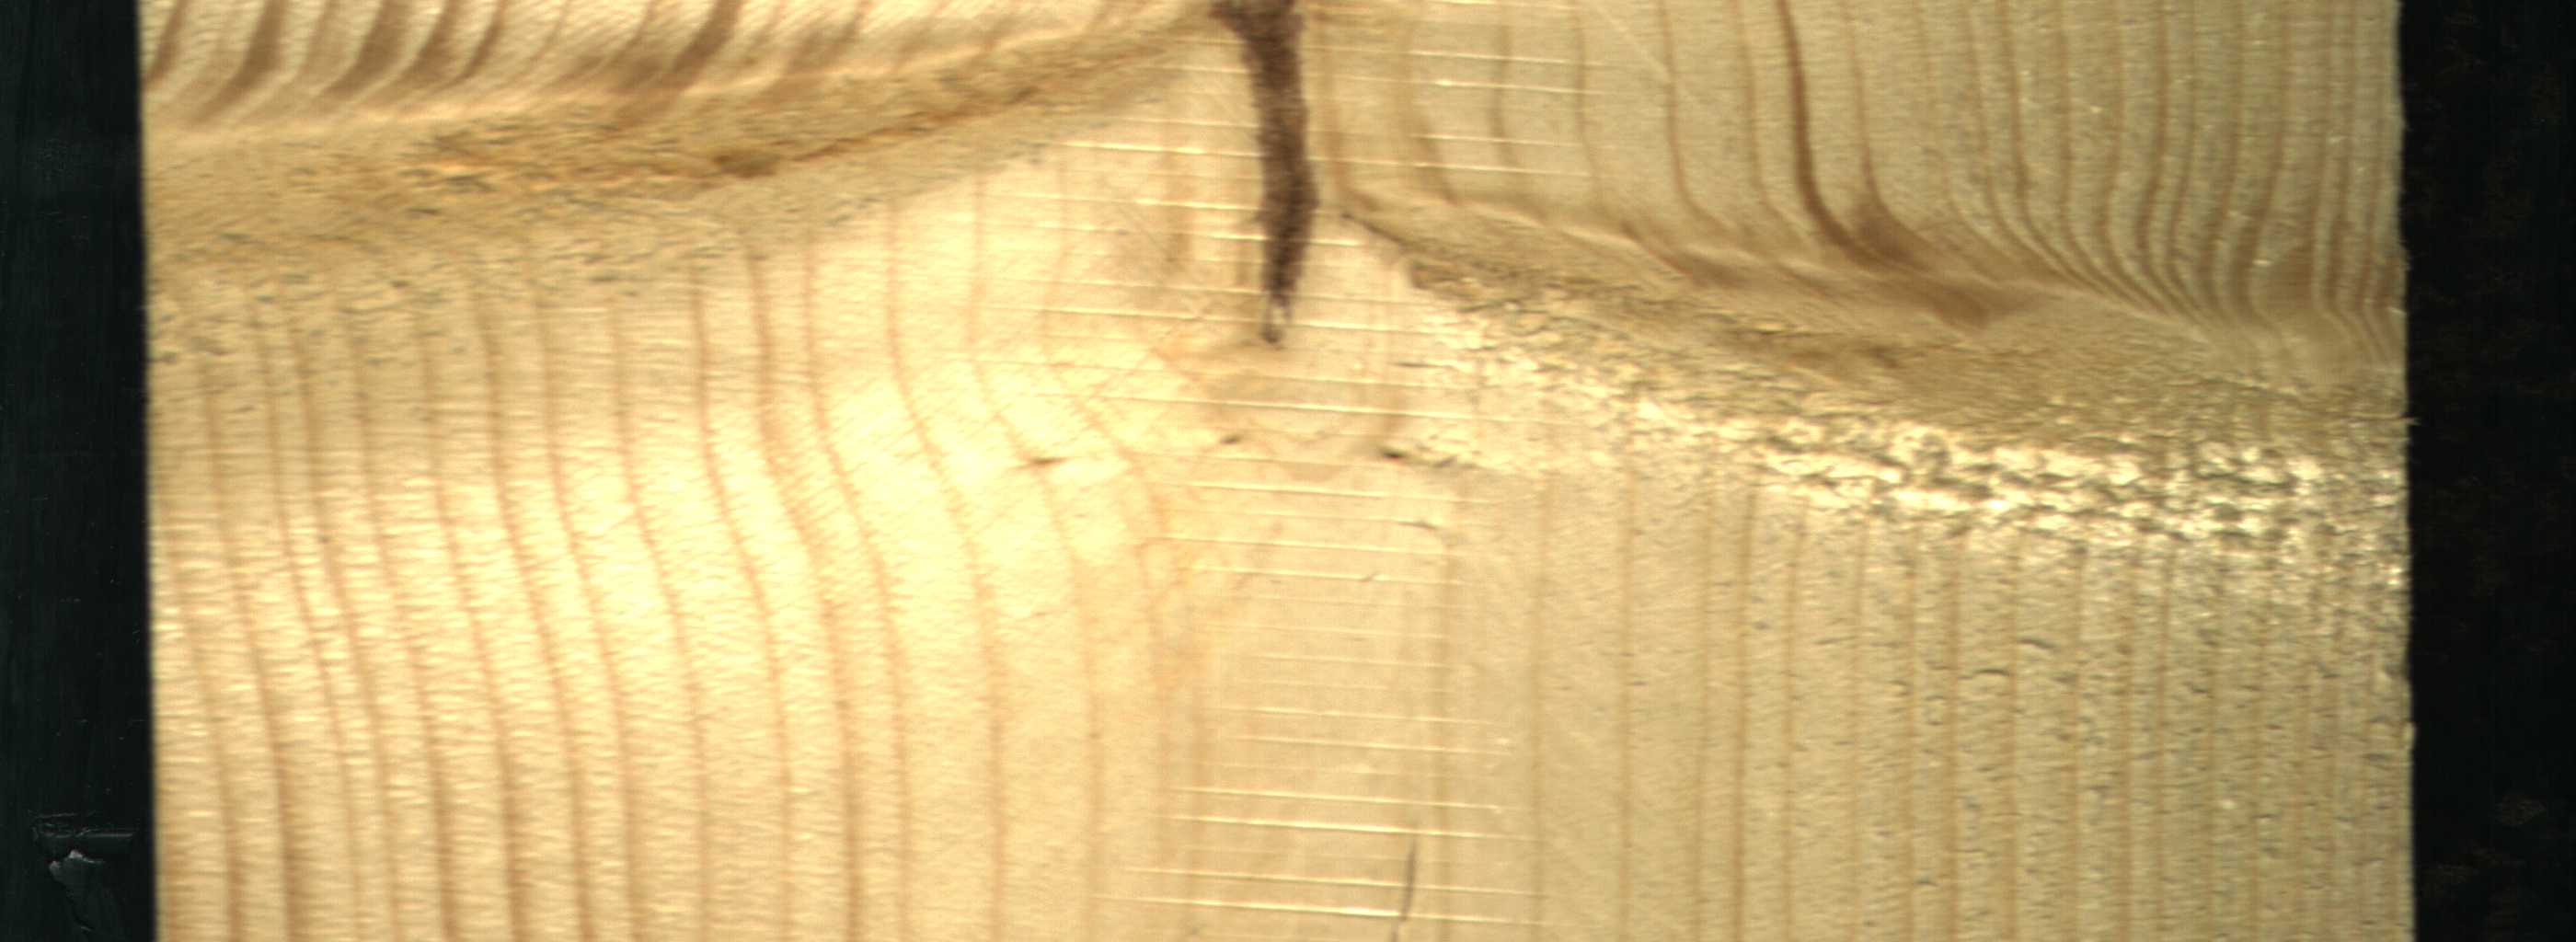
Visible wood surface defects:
Marrow
Live_Knot